Aerial crown-view tile of a tropical tree (Barro Colorado Island, Panama), acquired 20240813:
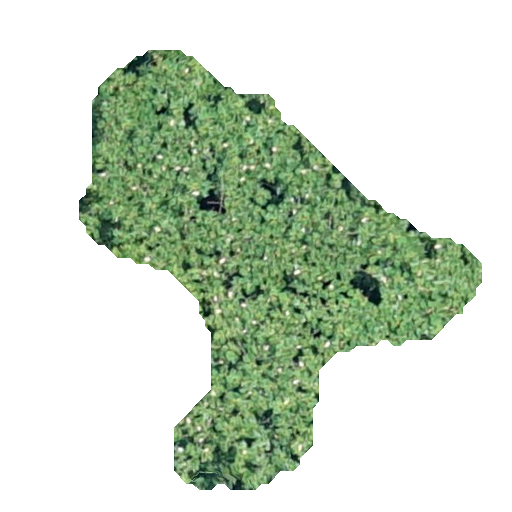
Species: Ochroma pyramidale
GBIF accepted scientific name: Ochroma pyramidale
Crown area: 131.004 m²